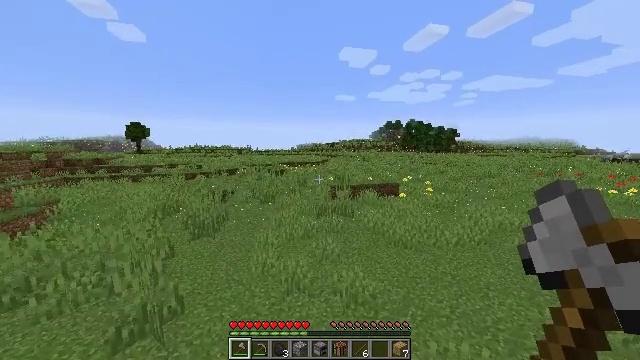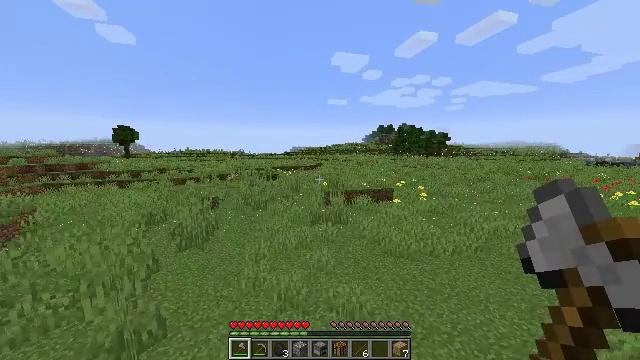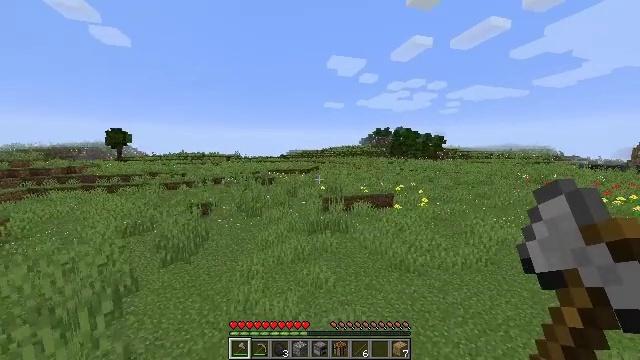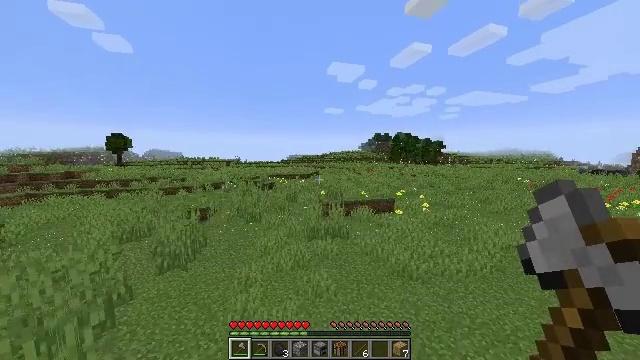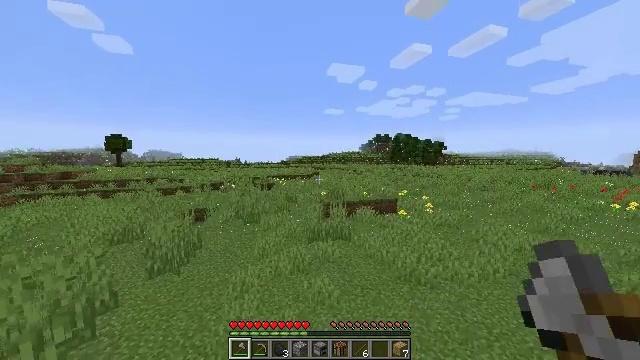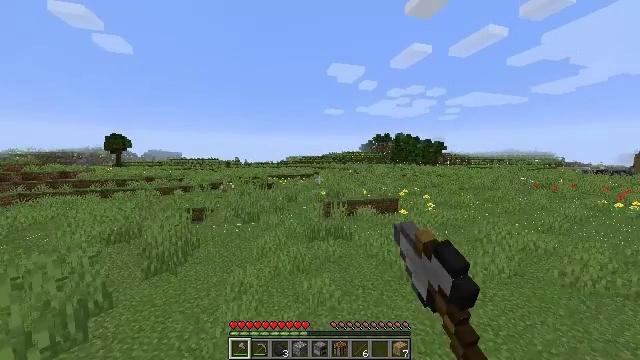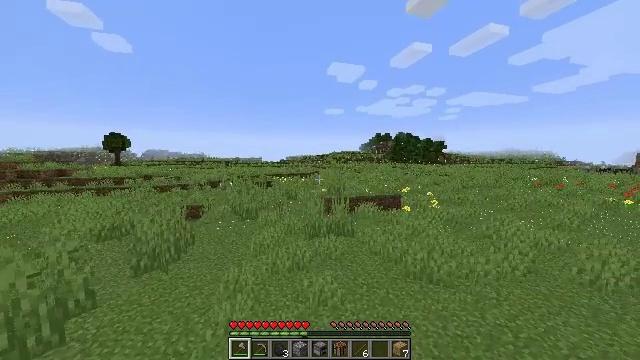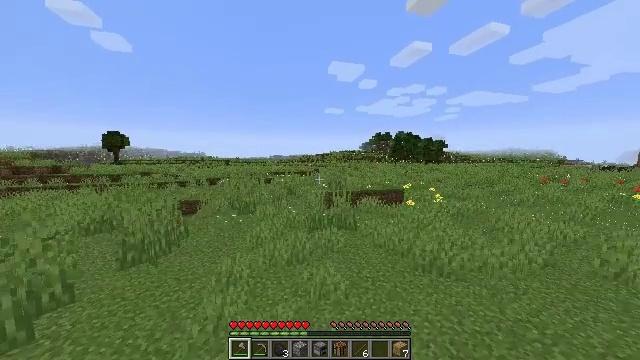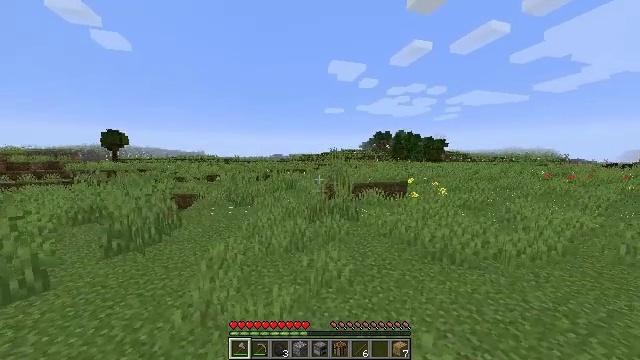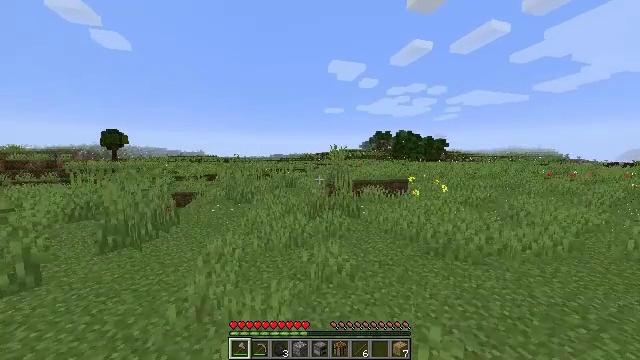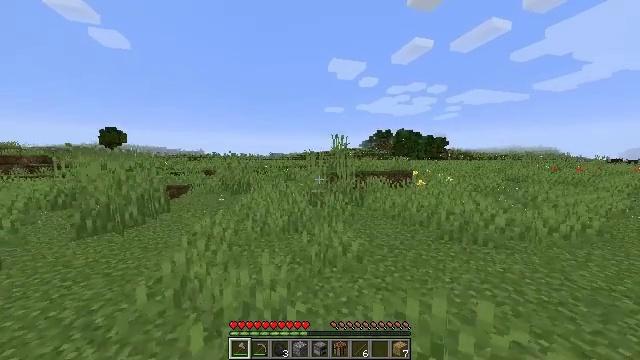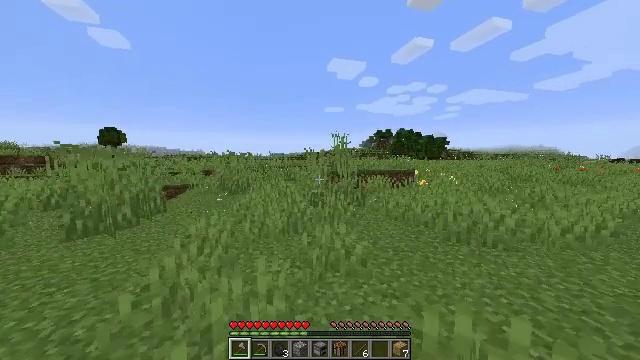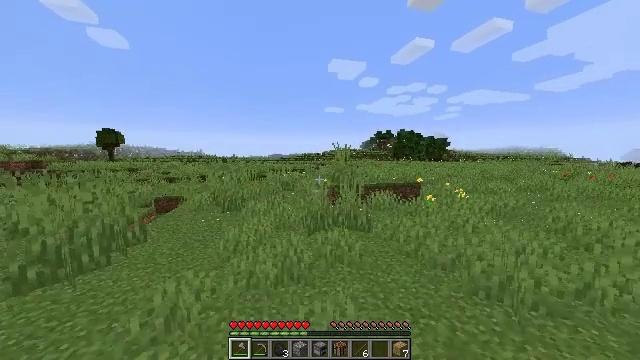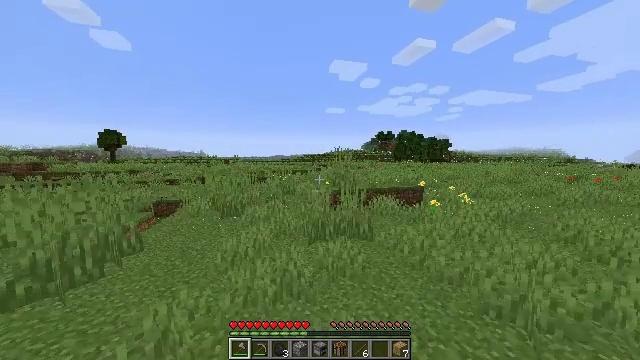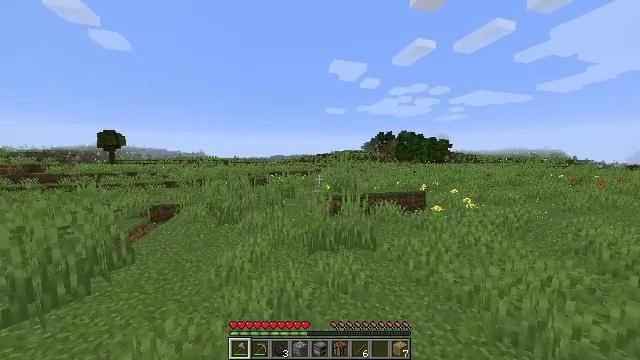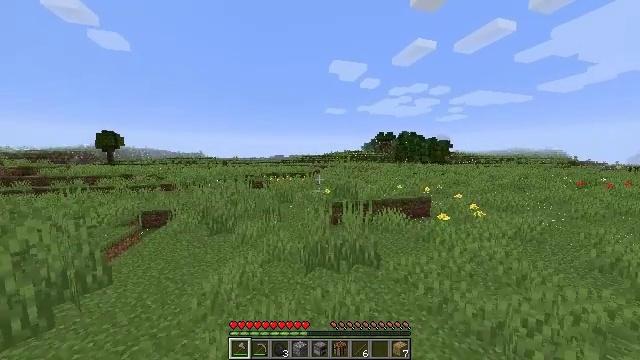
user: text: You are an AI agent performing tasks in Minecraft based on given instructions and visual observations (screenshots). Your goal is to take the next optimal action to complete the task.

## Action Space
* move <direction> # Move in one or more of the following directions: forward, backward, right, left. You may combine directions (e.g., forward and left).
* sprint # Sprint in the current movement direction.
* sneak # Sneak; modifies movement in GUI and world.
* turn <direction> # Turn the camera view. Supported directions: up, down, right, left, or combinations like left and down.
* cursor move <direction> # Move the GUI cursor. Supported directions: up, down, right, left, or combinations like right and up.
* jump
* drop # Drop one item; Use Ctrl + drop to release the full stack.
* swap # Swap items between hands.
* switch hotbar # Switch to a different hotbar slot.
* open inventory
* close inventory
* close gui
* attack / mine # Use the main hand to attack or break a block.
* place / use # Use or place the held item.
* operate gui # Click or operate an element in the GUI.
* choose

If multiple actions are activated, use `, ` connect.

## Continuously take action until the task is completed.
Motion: motion action
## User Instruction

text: Harvest tall grass for seeds.
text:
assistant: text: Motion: move forward, sprint, turn right, jump
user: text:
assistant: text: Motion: move forward, sprint, jump
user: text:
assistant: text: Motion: move forward, sprint, turn up, jump
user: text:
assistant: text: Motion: move forward, sprint, attack / mine, jump
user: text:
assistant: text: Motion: move forward, sprint, attack / mine, jump
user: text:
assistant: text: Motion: move forward, sprint, attack / mine, jump
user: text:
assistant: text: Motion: move forward, sprint, attack / mine, jump
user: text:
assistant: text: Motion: move forward, sprint, jump
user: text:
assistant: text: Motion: move forward, sprint, jump
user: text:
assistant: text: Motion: move forward, sprint, jump
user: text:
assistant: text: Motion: move forward, sprint, jump
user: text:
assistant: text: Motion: move forward, sprint, jump
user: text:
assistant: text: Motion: move forward, sprint, jump
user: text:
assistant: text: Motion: move forward and move right, sprint, jump
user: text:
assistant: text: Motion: move forward and move right, sprint, jump
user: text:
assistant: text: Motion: move forward and move right, sprint, jump
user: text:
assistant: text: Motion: move forward and move right, sprint, jump
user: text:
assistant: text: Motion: move forward and move right, sprint, jump
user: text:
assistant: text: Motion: move forward and move right, sprint, jump
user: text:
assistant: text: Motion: move forward and move right, sprint, jump
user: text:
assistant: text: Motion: move forward and move right, sprint, attack / mine, jump
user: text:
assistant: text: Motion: move forward and move right, sprint, attack / mine, jump
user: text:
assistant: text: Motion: move forward and move right, sprint, attack / mine, jump
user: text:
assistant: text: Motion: move forward and move right, sprint, jump
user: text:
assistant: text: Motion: move forward and move right, sprint, jump
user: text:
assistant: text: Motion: move forward and move right, sprint, jump
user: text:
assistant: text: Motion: sprint, jump